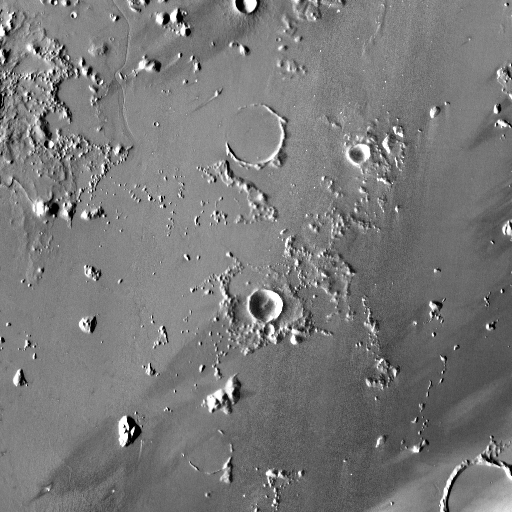
Crater classes present: Background, Other, Buried